Aerial crown-view tile of a tropical tree (Barro Colorado Island, Panama), acquired 20240716:
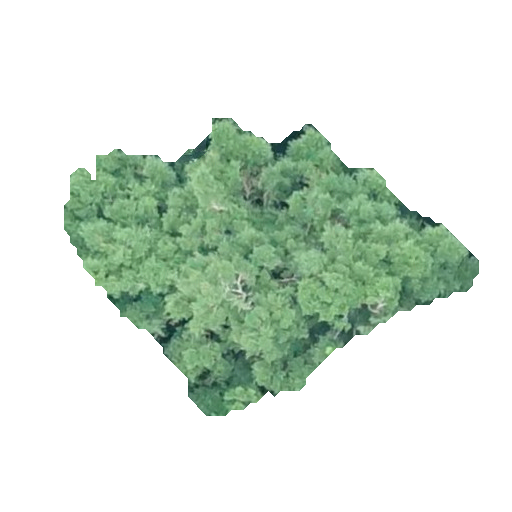
Species: Brosimum alicastrum
GBIF accepted scientific name: Brosimum alicastrum
Crown area: 112.15 m²